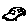
Label: car